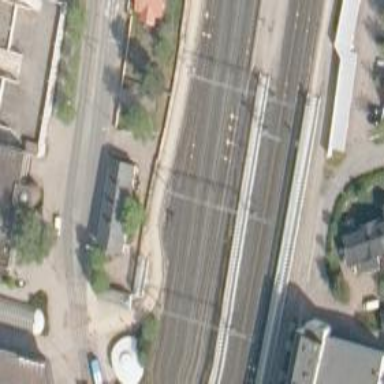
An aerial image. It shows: Railway with continuous electrified contact lines.